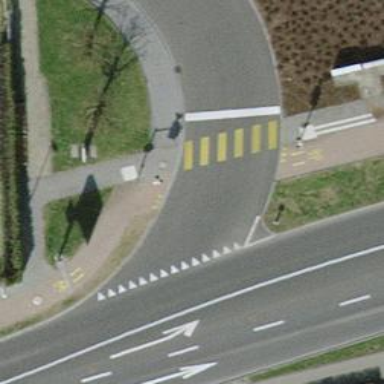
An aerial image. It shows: Crossing with traffic signals.